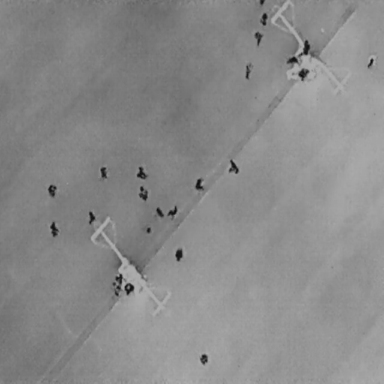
There are 23 People in the infrared image.